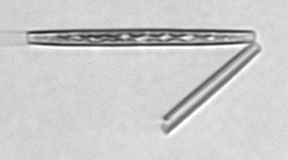
Label: Thalassionema